Chest X-ray. View position: PA
Patient age: 52
Patient sex: M
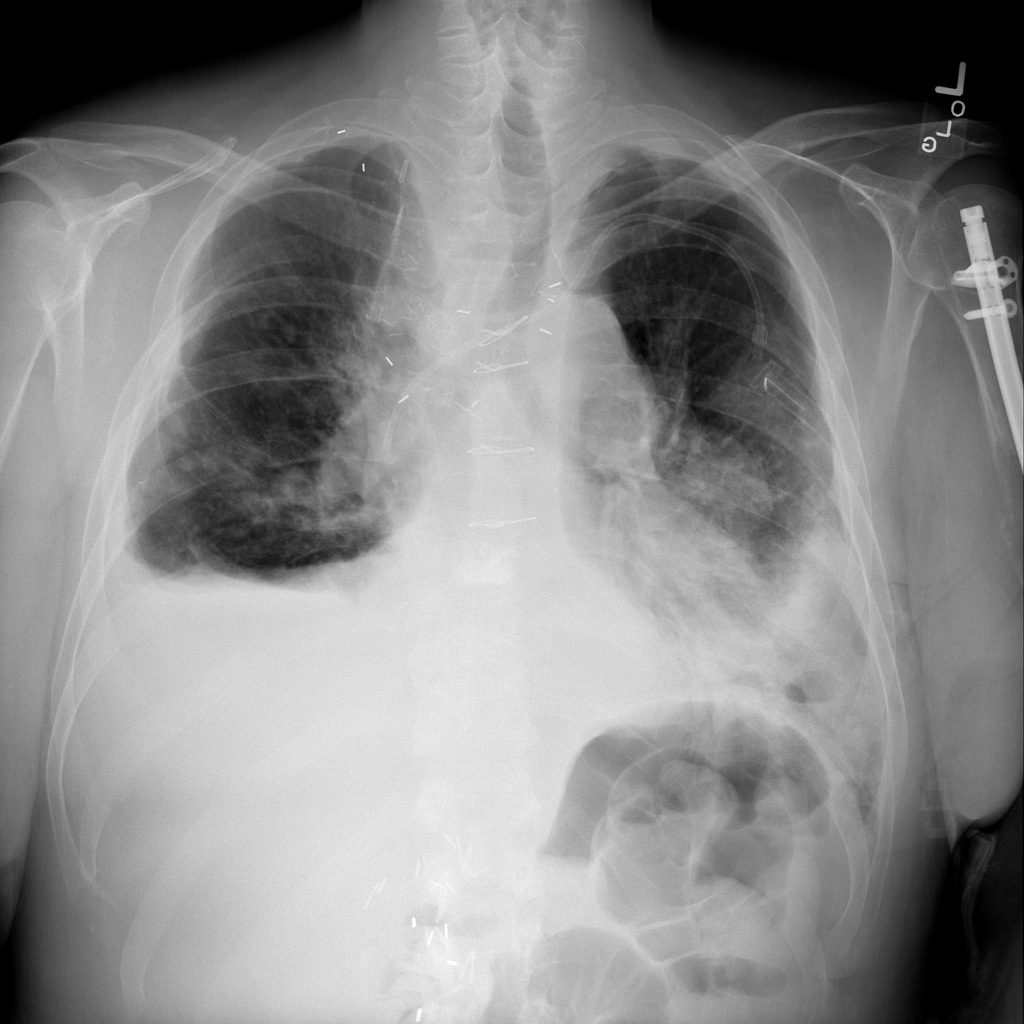
Finding: Pneumothorax